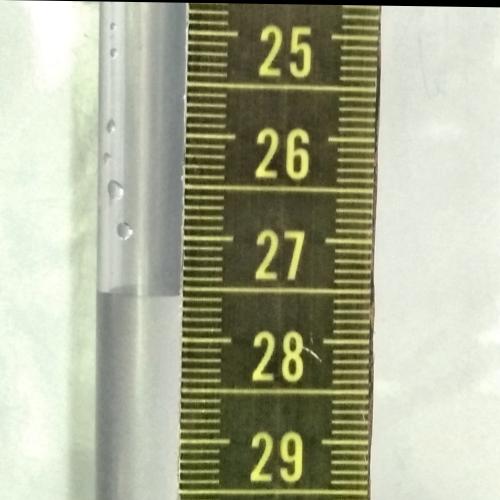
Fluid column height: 27.6 cm